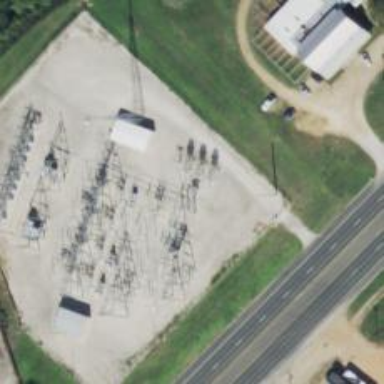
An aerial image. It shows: Switch for power supply.